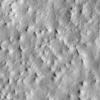
Label: not_dusty